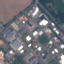
Label: Industrial